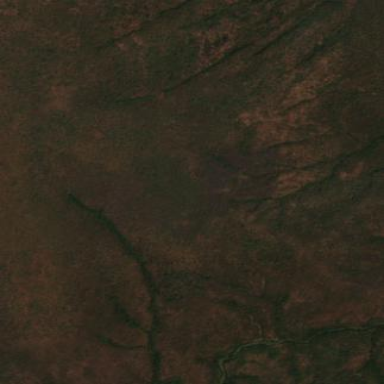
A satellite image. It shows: Forest area.